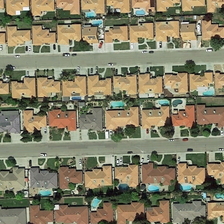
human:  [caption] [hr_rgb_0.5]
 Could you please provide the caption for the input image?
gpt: many buildings and some green trees are in a dense residential area .

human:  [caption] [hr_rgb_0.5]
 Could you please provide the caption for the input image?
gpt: many buildings and some green trees are in a dense residential area .

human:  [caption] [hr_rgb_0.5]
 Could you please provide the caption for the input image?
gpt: many buildings and some green trees are in a dense residential area .

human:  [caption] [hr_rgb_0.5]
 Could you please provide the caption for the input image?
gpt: many buildings and some green trees are in a dense residential area .

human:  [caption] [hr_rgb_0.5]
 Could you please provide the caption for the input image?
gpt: many buildings and some green trees are in a dense residential area .